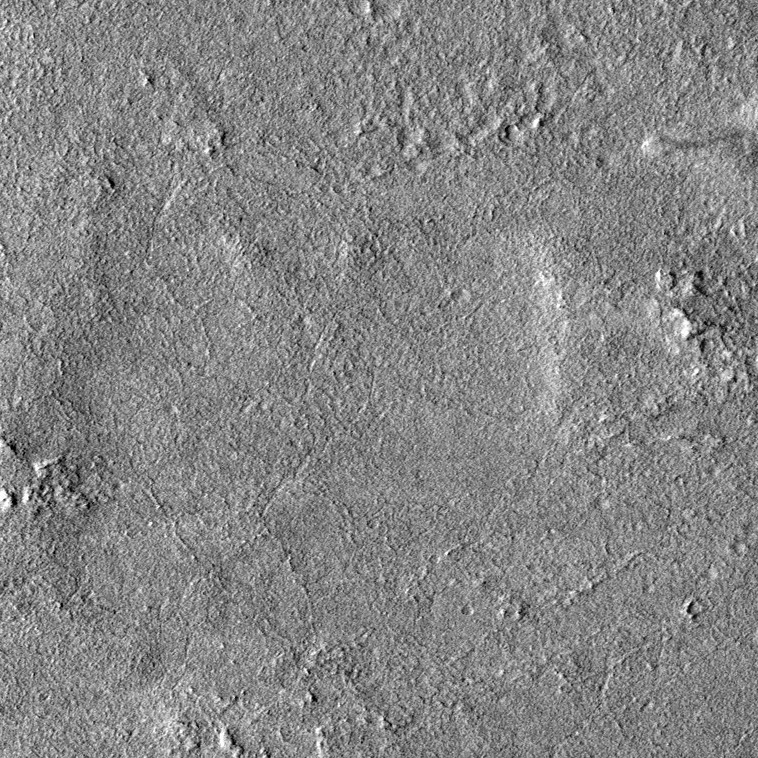
Label: dustdevil